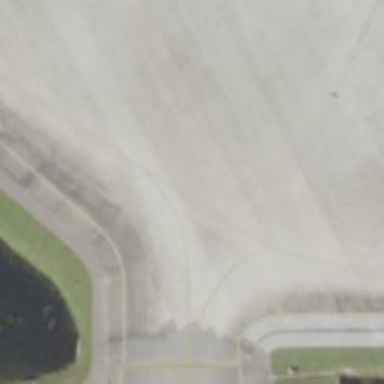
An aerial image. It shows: View of taxiway at the airport.